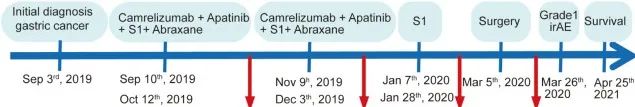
The treatment process and clinical outcome of the patient who achieved a pathologic complete response to conversion therapy. (D) Illustrating the timeline of the treatment course of the patient.
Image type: chart (chart)